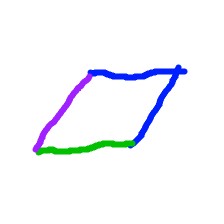
Shape: parallelogram